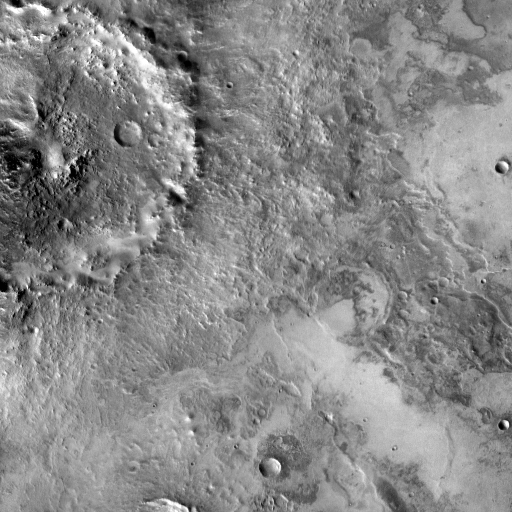
Crater classes present: Background, Other, Secondary